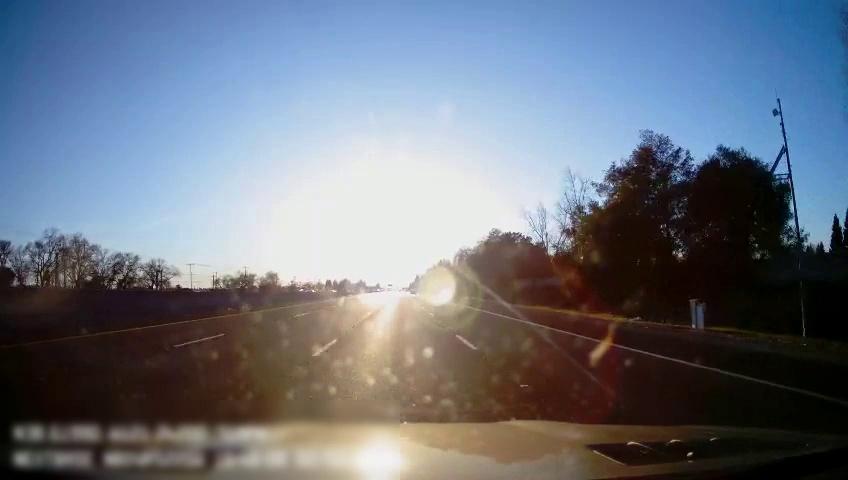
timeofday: Day
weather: Sunny
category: Drivable Space
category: Lanes | Alternate Lane
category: Lanes | Alternate Lane
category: Lanes | Current Lane
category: Lanes | Current Lane
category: Lanes | Alternate Lane